Question: I'm new in developing applications for Windows Phone 8. I have a case that I need to add itens in a list, but I think will be nice if I could do something like the button "add an account", like in Windows Phone settings. See:

How can I do this?
I know how to do the accounts List. I can use LongListSelector, like this example:
'''
<phone:LongListSelector x:Name="llsAccounts"
LayoutMode="List" Margin="0,150,0,0" SelectionChanged="llsAccounts_SelectionChanged">
<phone:LongListSelector.ItemTemplate>
<DataTemplate>
<StackPanel Orientation="Horizontal" Margin="12,2,0,4" Height="105" Width="432">
<!--Replace rectangle with image-->
<Border BorderThickness="1" Width="99" Height="99" BorderBrush="#FFFFC700" Background="#FFFFC700"/>
<StackPanel Width="311" Margin="8,-7,0,0">
<TextBlock Text="{Binding AccountName}" TextWrapping="Wrap" Margin="10,0" Style="{StaticResource PhoneTextExtraLargeStyle}" FontSize="{StaticResource PhoneFontSizeLarge}" />
<TextBlock Text="{Binding DetailsAccount}" TextWrapping="Wrap" Margin="10,-2,10,0" Style="{StaticResource PhoneTextSubtleStyle}" />
</StackPanel>
</StackPanel>
</DataTemplate>
</phone:LongListSelector.ItemTemplate>
</phone:LongListSelector>
'''
I could resolve my problem using two LongListSelectors: one LongListSelector only for the "add an account" item and the second LongListSelector for the all added accounts. But this will be messy for me... it's not the right way.
Thanks!
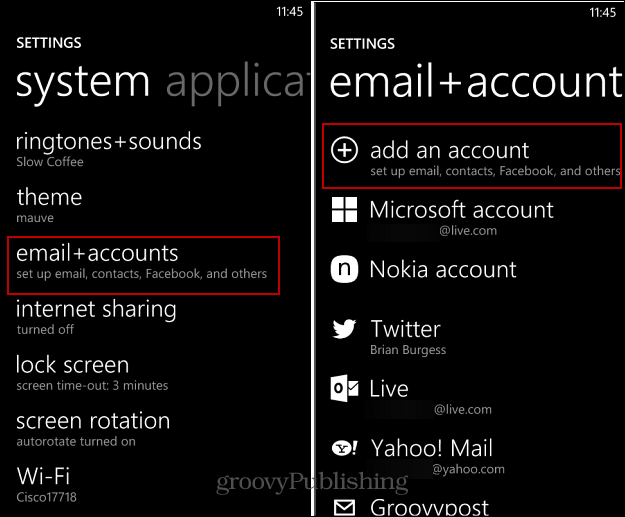
Answer: There are quite a few ways you can to do this. You can just add a static '<StackPanel>' for your Add an Account follow by the LLS. Or you can use the LLS header/footer tags.
---
LLS header/footer example:
'''
<phone:LongListSelector Name="lls">
<phone:LongListSelector.ListHeader>
<TextBlock Text="this is a header"/>
</phone:LongListSelector.ListHeader>
<phone:LongListSelector.ListFooter>
<TextBlock Text="this is a footer"/>
</phone:LongListSelector.ListFooter>
</phone:LongListSelector>
'''